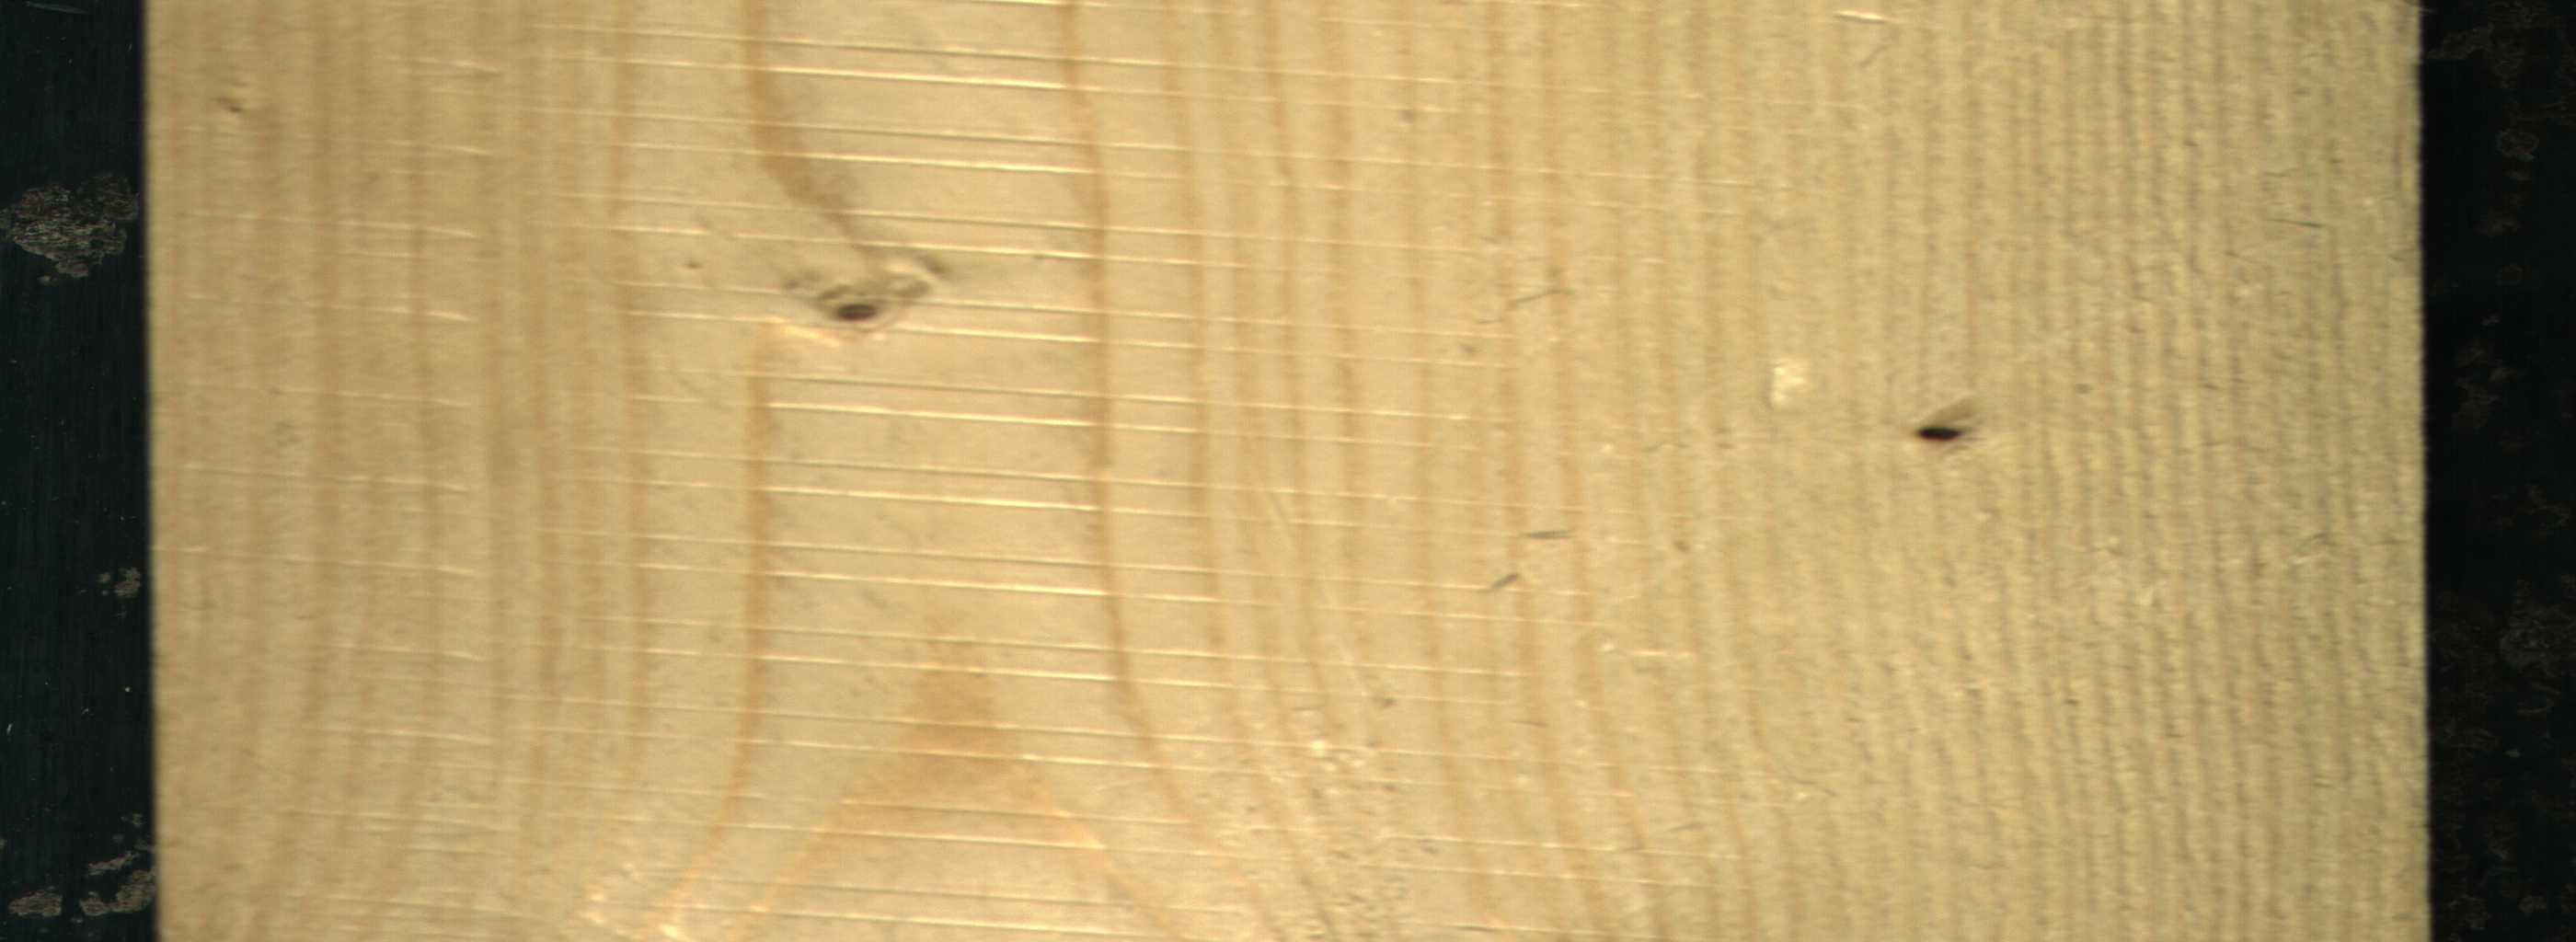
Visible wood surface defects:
Dead_Knot
Live_Knot